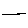
Label: line